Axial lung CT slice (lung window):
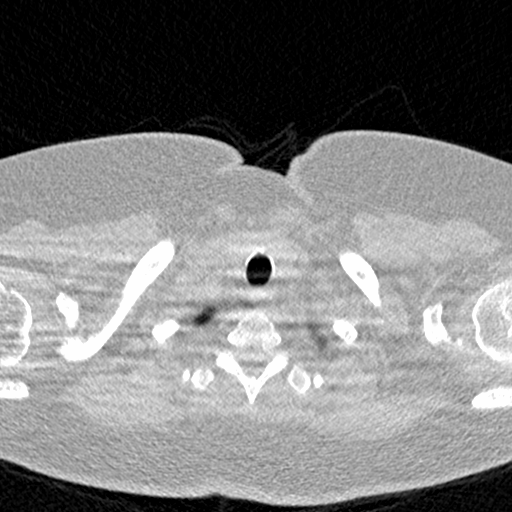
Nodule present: no